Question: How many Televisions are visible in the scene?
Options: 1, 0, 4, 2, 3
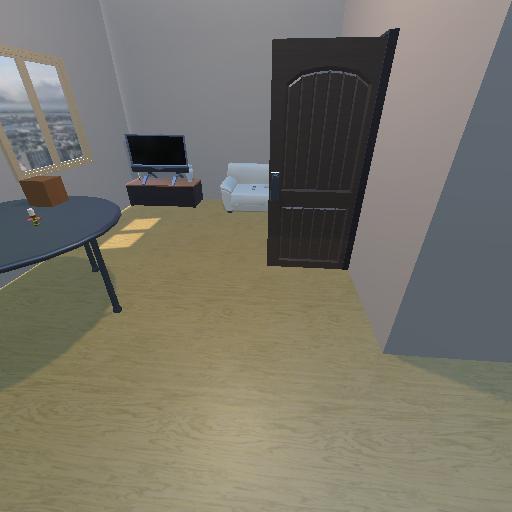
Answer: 1